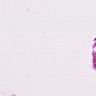
Metastatic tissue present: no